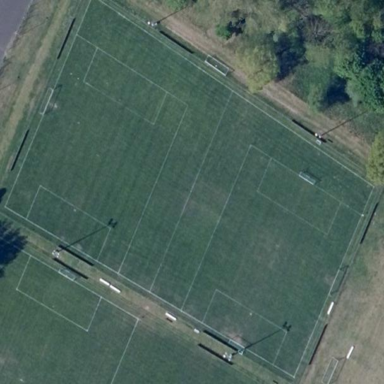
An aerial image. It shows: Soccer pitch designated for leisure and sports activities.